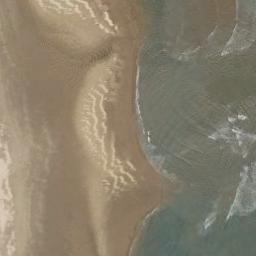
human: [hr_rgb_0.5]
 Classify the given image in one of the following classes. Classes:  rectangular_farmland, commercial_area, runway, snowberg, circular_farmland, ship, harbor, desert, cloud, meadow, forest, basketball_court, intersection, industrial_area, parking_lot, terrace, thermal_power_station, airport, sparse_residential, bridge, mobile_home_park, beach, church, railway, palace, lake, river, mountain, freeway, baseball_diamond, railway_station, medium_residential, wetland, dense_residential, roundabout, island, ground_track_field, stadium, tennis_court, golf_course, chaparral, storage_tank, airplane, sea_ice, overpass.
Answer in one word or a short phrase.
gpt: beach